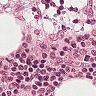
Metastatic tissue present: no